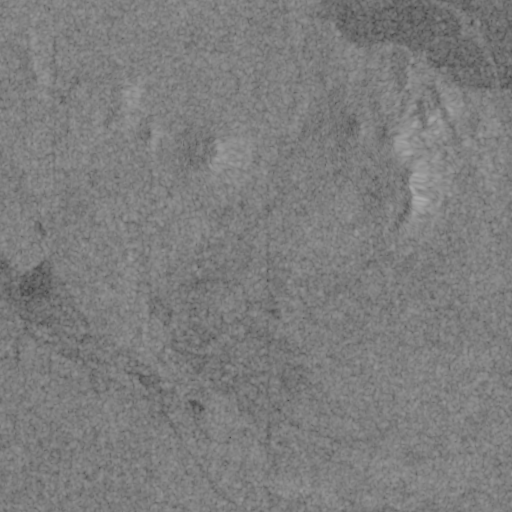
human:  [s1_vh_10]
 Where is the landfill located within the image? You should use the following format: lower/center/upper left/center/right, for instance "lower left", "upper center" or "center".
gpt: The landfill is located in the upper left of the image.
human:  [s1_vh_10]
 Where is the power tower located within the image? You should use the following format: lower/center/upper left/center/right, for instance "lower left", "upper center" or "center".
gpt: The power tower is located in the left of the image.
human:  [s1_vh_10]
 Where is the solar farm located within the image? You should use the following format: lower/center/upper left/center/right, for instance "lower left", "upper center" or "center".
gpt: The solar farm is located in the upper right of the image.
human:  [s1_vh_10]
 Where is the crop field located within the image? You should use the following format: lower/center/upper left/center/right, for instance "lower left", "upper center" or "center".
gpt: There is no crop field in the image.

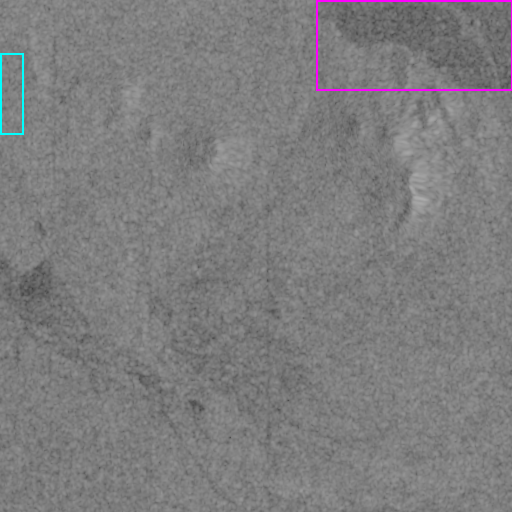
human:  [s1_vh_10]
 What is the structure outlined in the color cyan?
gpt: The structure outlined in cyan is a landfill.
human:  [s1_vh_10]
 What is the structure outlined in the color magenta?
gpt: The structure outlined in magenta is a solar farm.
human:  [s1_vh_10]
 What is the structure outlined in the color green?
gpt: There is no green outline.